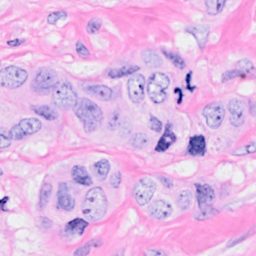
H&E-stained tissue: Breast